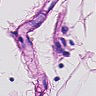
Metastatic tissue present: no